Aerial crown-view tile of a tropical tree (Barro Colorado Island, Panama), acquired 20250715:
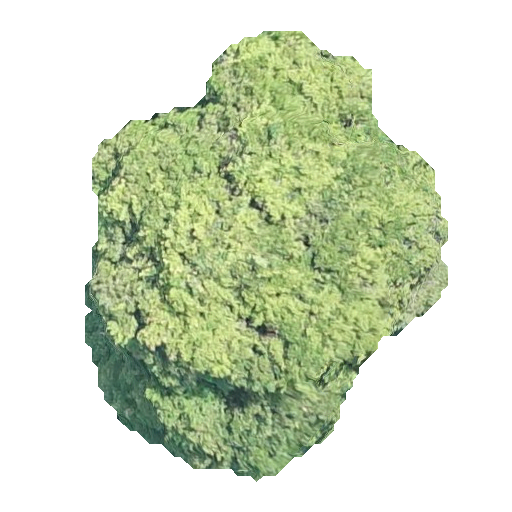
Species: Prioria copaifera
GBIF accepted scientific name: Prioria copaifera
Crown area: 167.747 m²